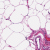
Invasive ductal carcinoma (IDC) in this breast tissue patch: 0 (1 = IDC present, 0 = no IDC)